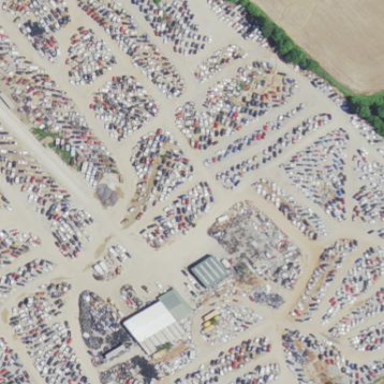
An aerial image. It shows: Industrial area designated for auto wrecking activities.